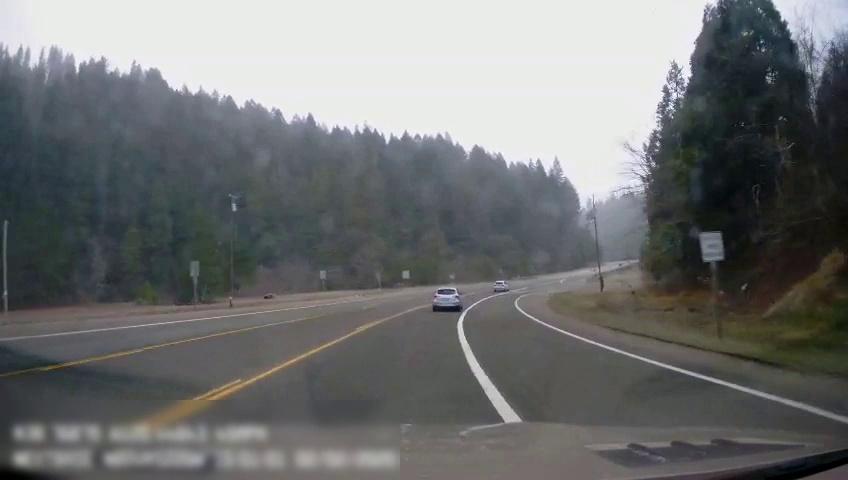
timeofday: Day
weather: Cloudy
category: Drivable Space
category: Vehicles | SUV
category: Vehicles | SUV
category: Lanes | Alternate Lane
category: Lanes | Current Lane
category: Lanes | Opposite Lane
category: Lanes | Opposite Lane
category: Lanes | Alternate Lane
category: Lanes | Current Lane
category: Lanes | Alternate Lane
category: Traffic | Signs